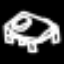
Label: bed